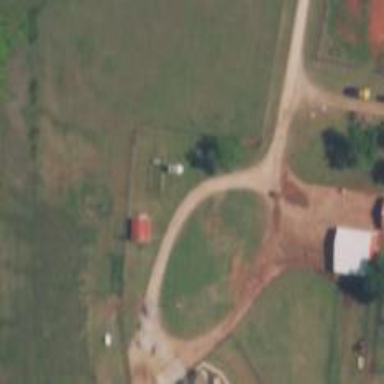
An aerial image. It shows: Driveway.